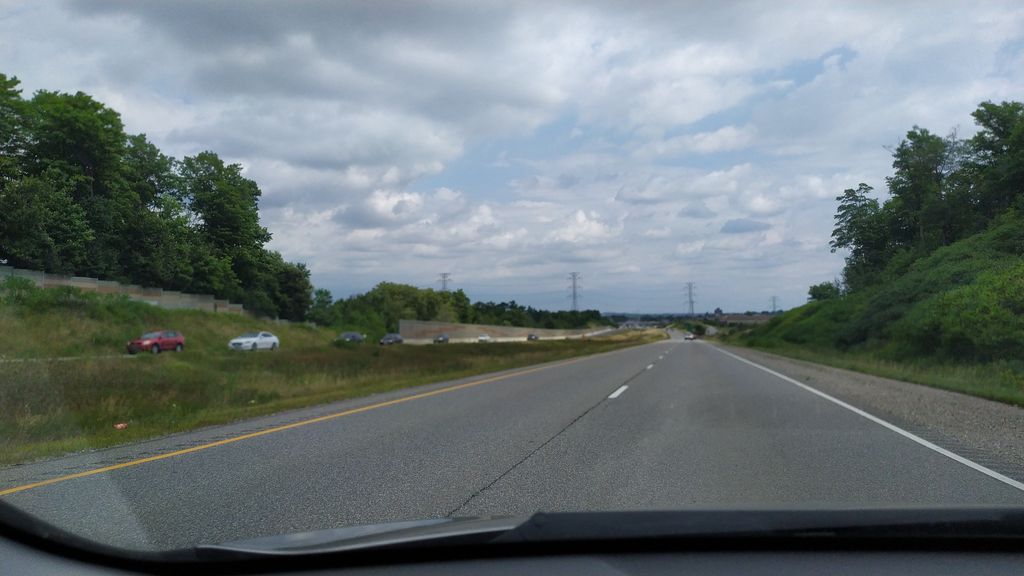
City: kitchener-waterloo